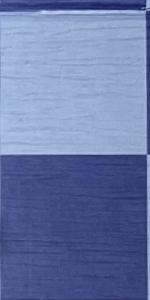
Label: Empty